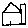
Label: house